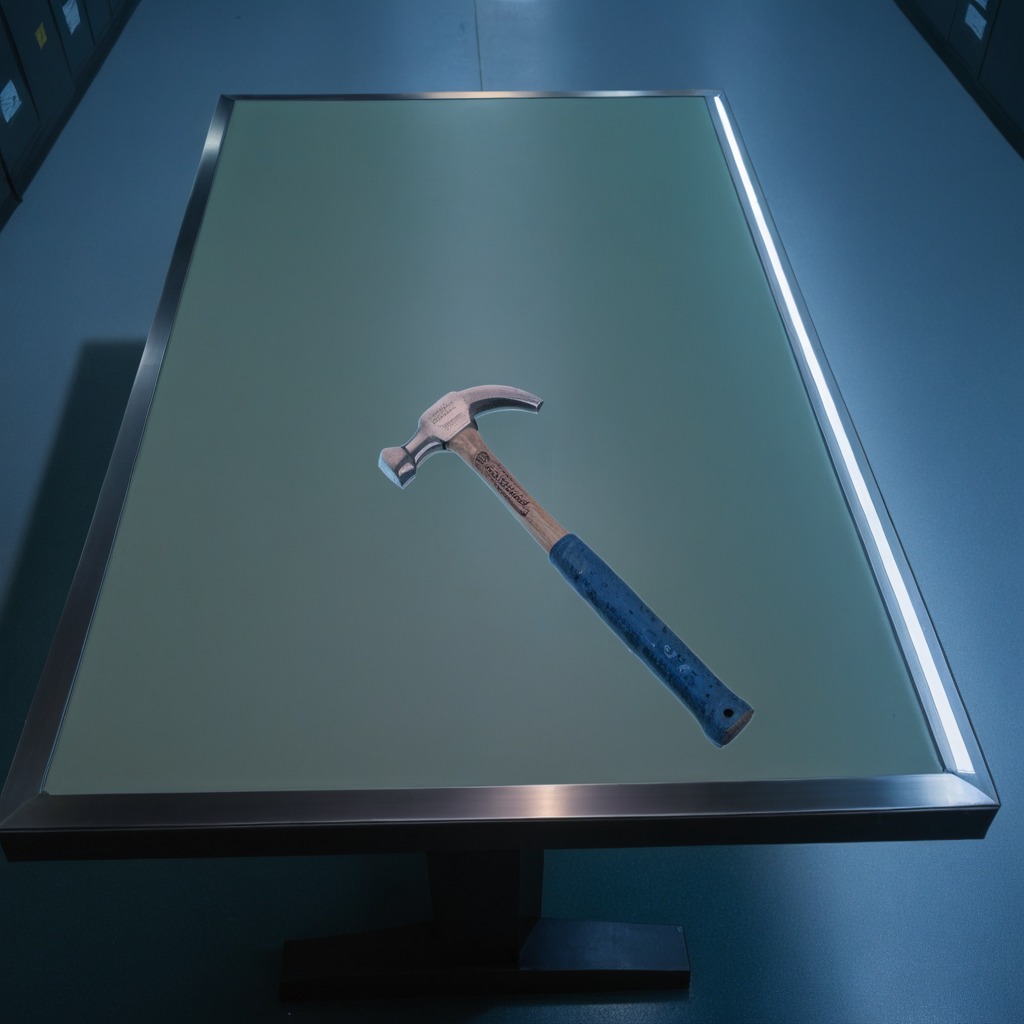
A hammer lies on a clean empty table in a railway signal maintenance room lit by harsh overhead fluorescents photorealistic surface textures crisp shadows high dynamic range